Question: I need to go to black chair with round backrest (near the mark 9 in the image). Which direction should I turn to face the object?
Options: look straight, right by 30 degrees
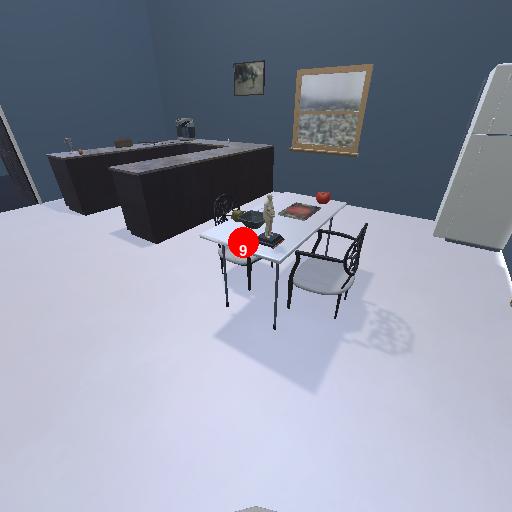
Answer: look straight